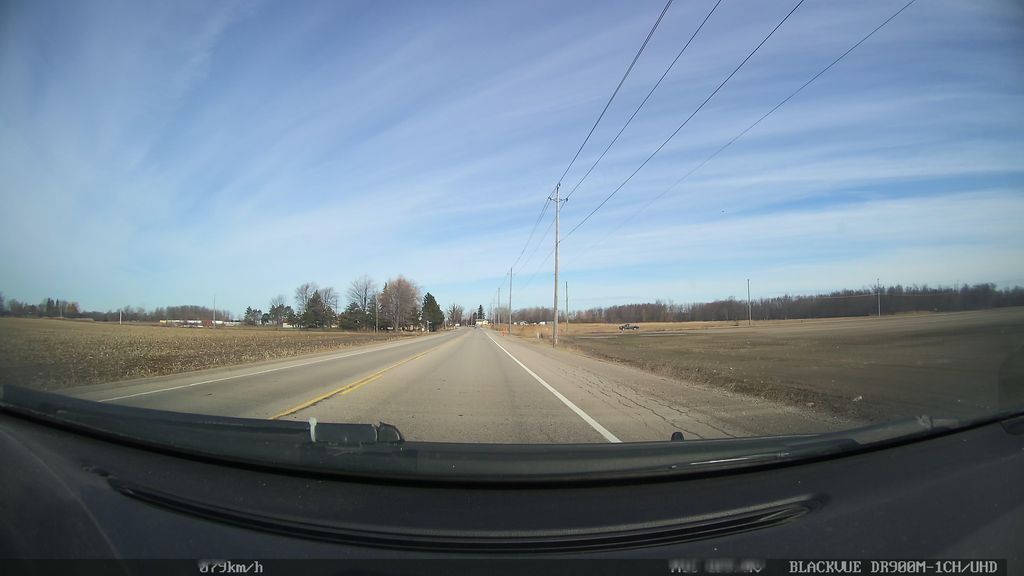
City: kitchener-waterloo